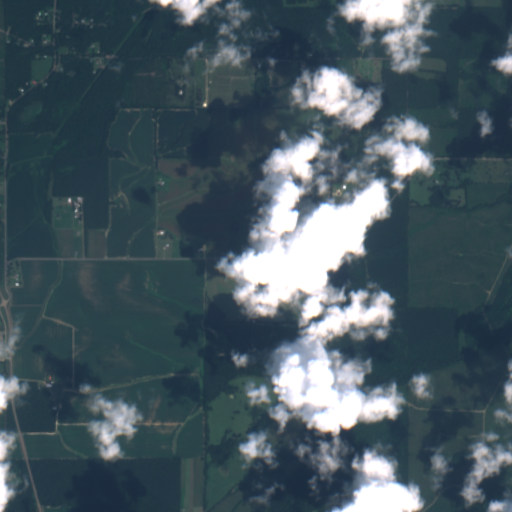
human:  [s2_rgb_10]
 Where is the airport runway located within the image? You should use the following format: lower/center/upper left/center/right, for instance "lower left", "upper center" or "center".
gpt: The airport runway is located in the lower center of the image.
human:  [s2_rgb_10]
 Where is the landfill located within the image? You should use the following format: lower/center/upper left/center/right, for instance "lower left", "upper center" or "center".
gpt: There is no landfill in the image.